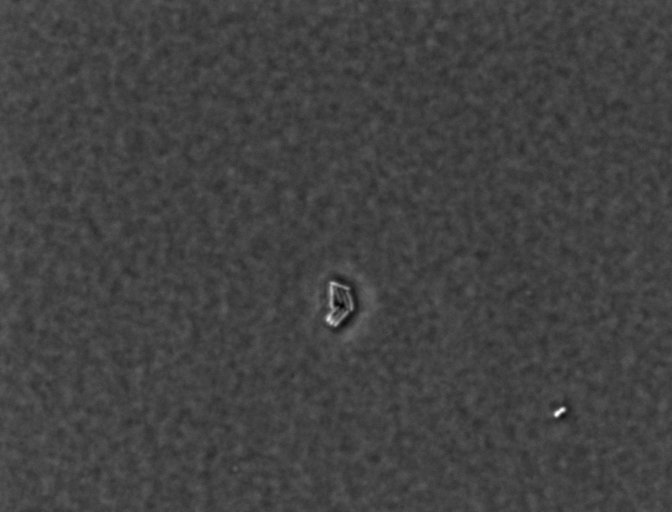
Salmonella enterica Enteritidis